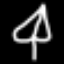
Label: leaf